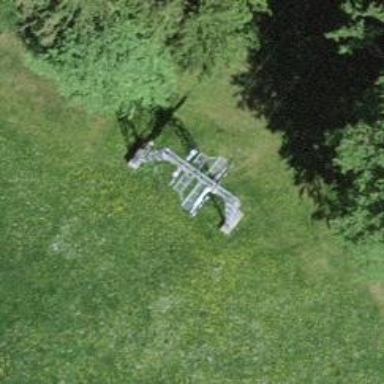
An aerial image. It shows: Pylon used for aerialway.